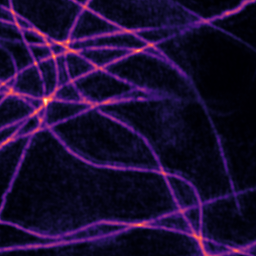
Label: Super-resolution Microtubules image